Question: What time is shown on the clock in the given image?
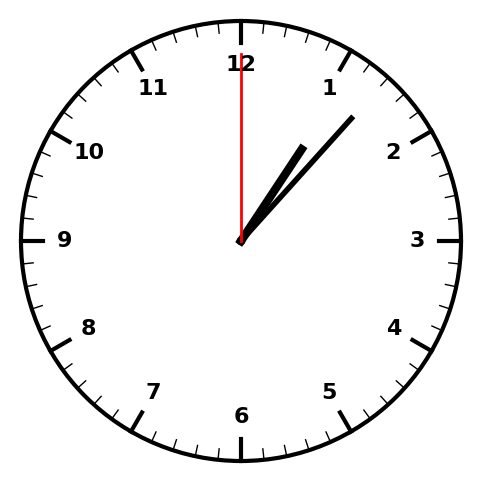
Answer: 01:07:00